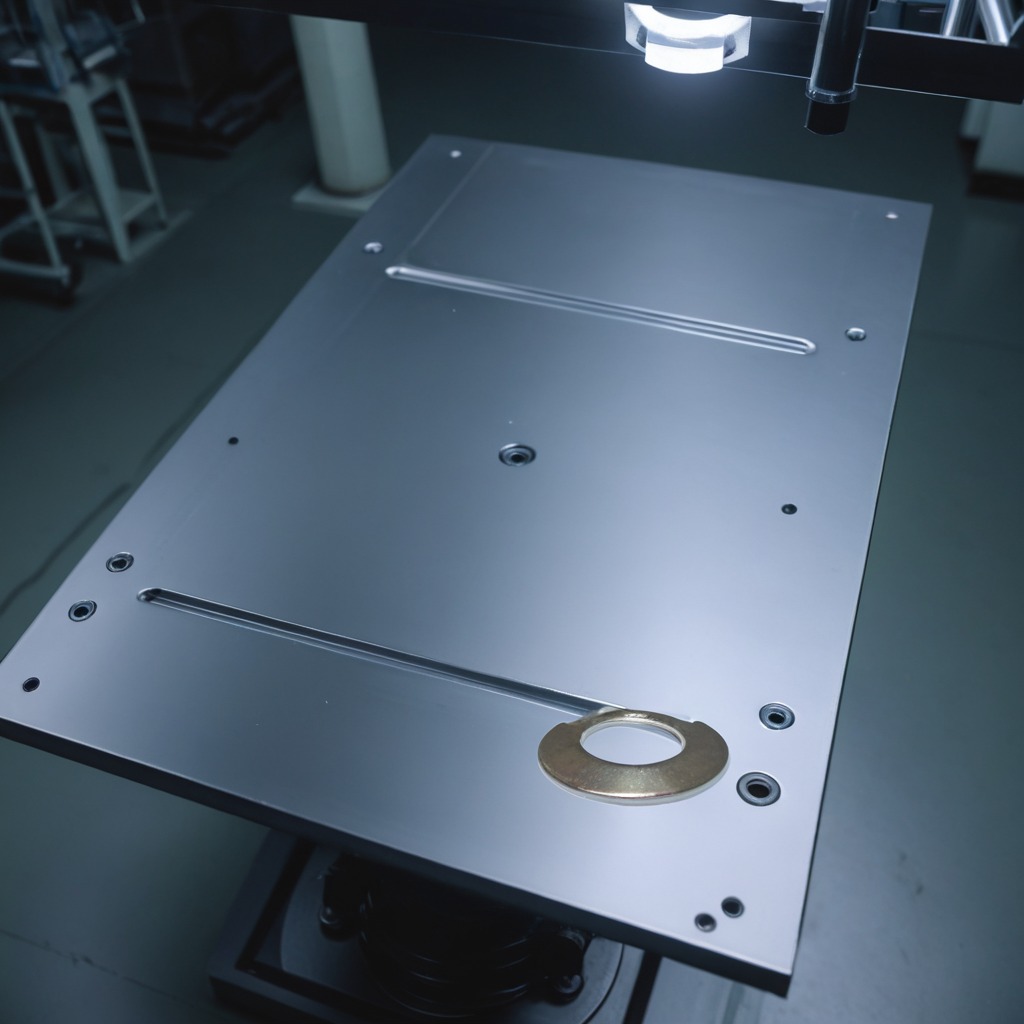
A flat metal washer lies on the metal table in the machine shop under fluorescent lights.